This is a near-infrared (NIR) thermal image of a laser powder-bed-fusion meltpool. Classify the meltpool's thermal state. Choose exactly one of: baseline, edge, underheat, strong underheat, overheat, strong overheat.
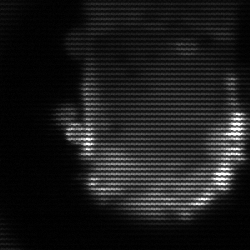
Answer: baseline